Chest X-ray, PA view. Patient: 21 years old, sex M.
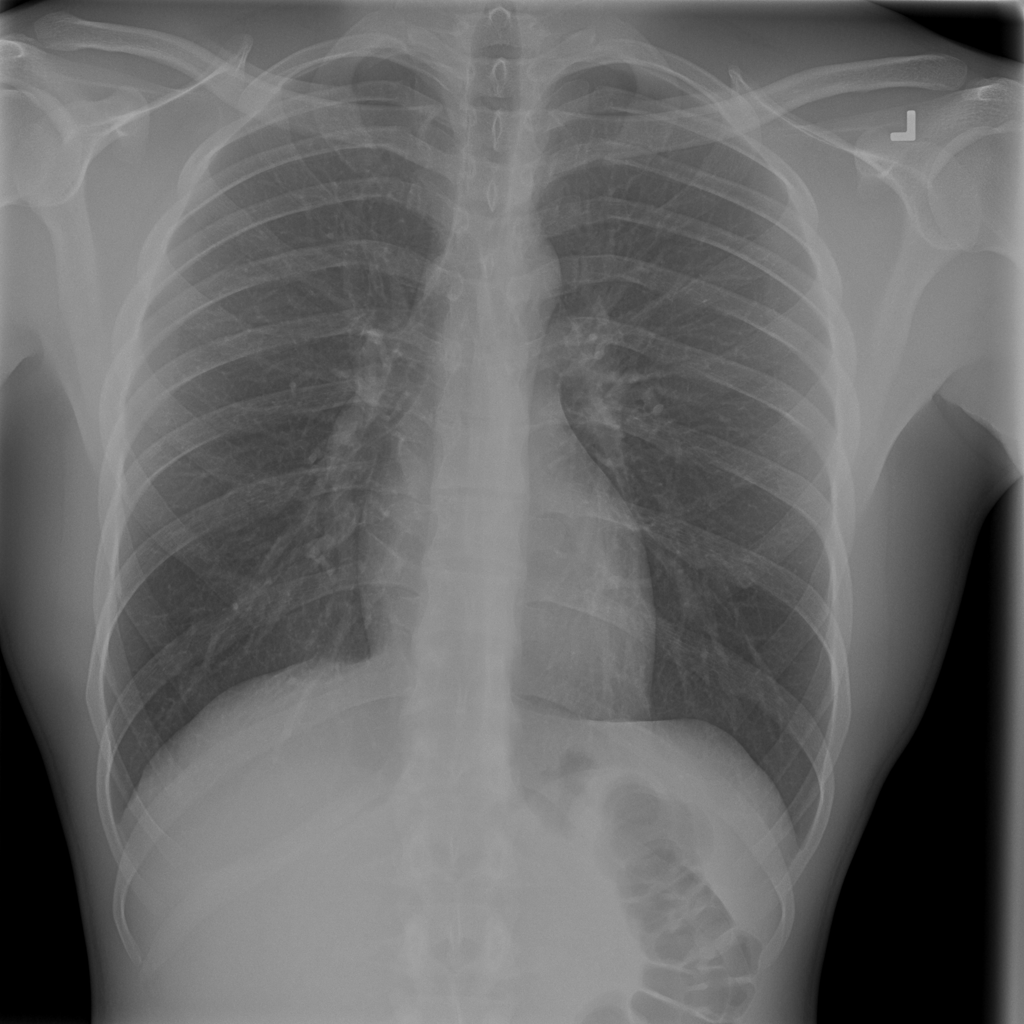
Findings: No Finding